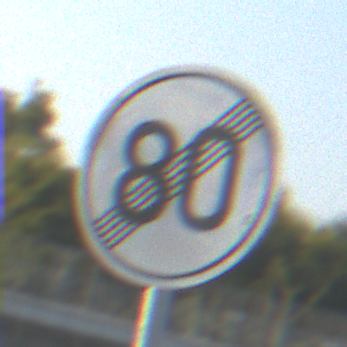
Verkehrszeichen: EndeGeschwindigkeit80
Umgebung: Outdoor, Urban
Tageszeit: SunriseSunset
Wetter: Clear
Licht: Natural
Jahreszeit: NotSpecified
Kontrast: MediumContrast